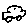
Label: car